Field crop: maize
Growth stage: 2
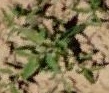
Species: atriplex